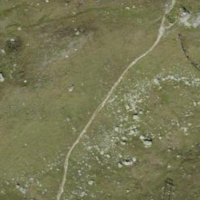
EUNIS habitat code: 26
Species observed at this site:
Campanula barbata